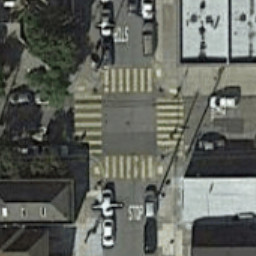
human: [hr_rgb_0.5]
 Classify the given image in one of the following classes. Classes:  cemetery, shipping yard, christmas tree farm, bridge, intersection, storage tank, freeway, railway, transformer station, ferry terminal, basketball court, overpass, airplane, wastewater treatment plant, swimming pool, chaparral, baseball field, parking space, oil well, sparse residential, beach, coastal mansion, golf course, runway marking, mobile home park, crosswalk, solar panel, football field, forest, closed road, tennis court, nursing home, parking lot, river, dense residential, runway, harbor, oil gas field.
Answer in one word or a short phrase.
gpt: crosswalk